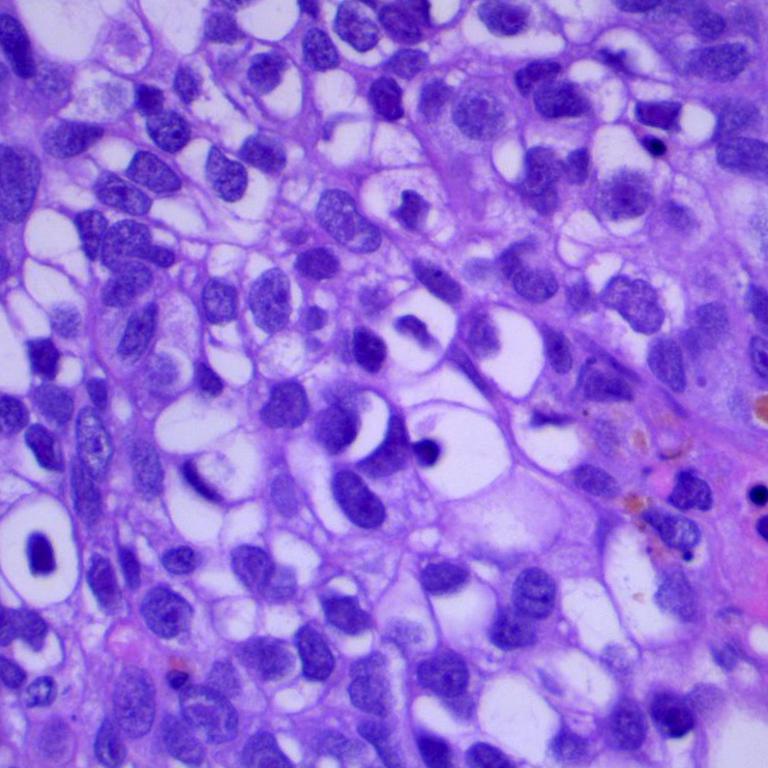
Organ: lung
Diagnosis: squamous carcinomas